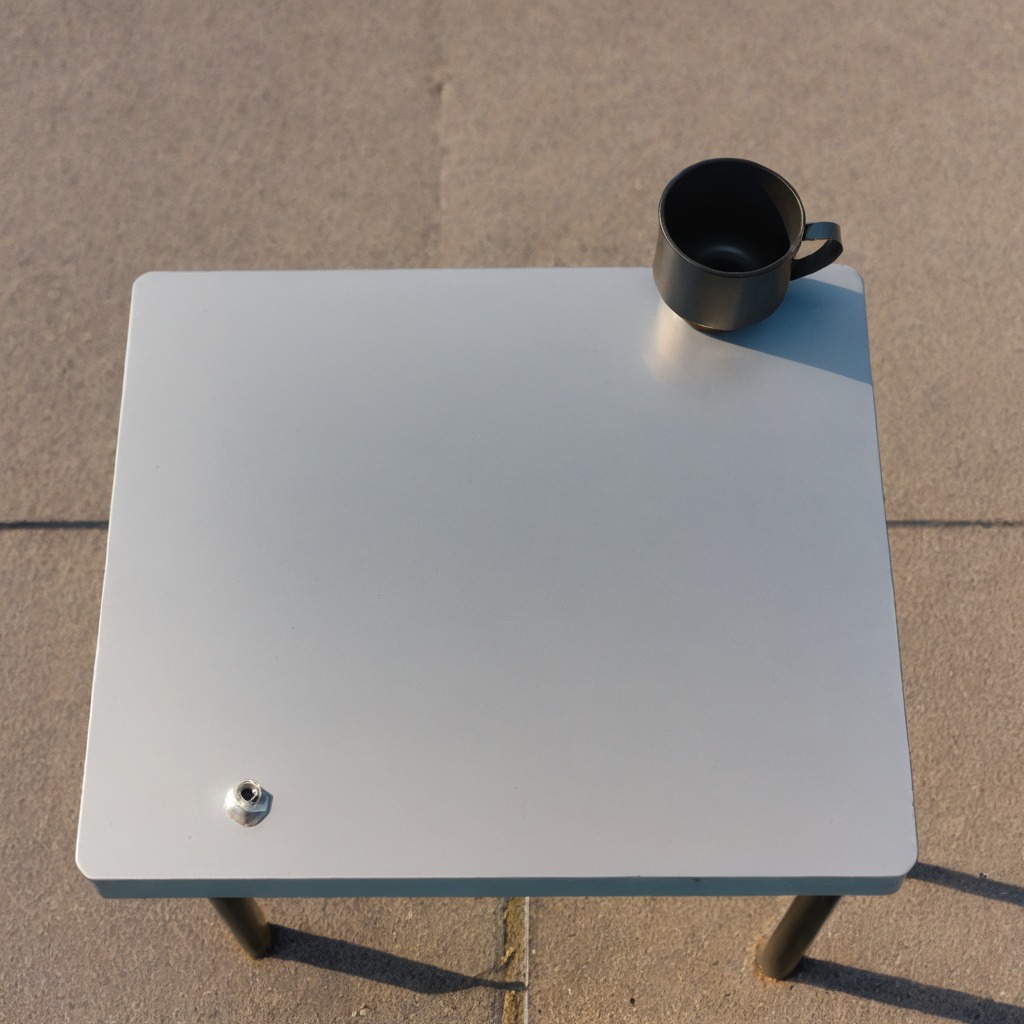
A metal nut lies on the table.